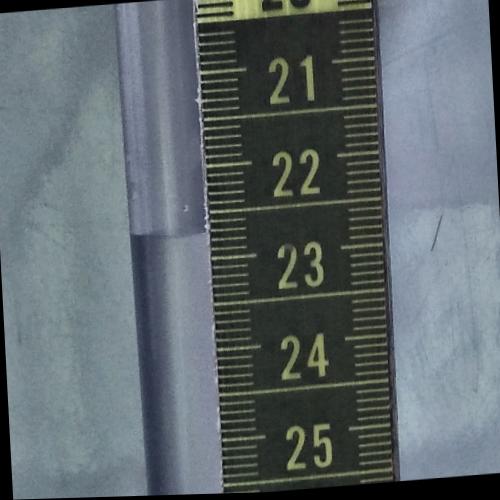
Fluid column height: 22.7 cm